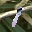
Label: 1